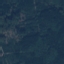
Land use / land cover class: Forest